Interaction volume radius: 10 \u00c5
Interaction volume height: 10 \u00c5
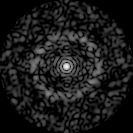
Disorder parameter: 0.8509